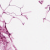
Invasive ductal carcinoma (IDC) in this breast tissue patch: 0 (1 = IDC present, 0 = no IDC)